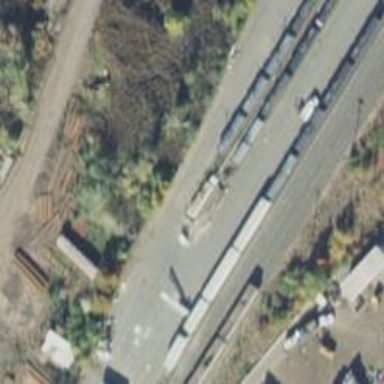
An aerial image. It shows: Railway yard.